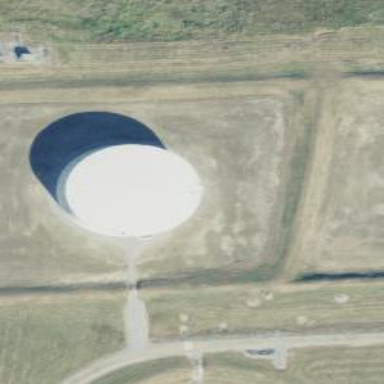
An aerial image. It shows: Storage tank created as man-made structure.